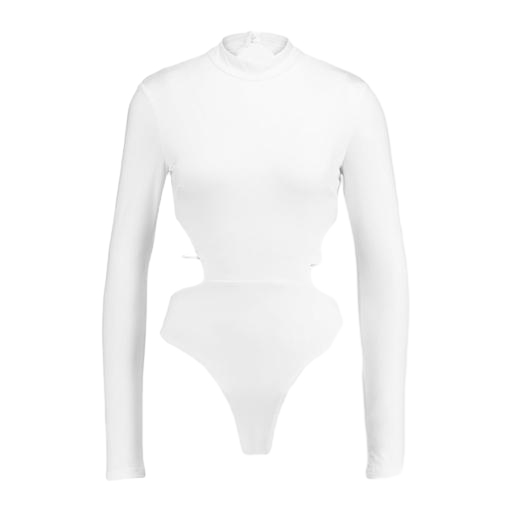
white body suit, white open-back jersey top, white high-neck top, white background